Field crop: tomato
Growth stage: 1
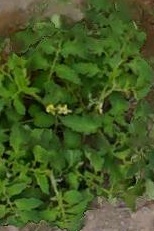
Species: tomato